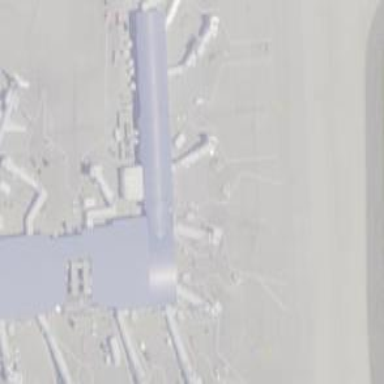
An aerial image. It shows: Airport gate.